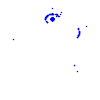
Particle: proton